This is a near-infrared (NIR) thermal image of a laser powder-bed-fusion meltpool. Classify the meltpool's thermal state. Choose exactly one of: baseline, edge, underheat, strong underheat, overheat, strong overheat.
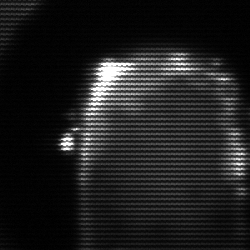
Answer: baseline